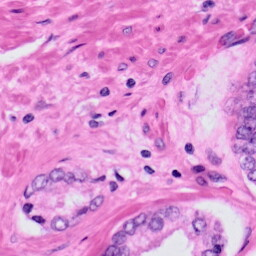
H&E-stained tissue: Prostate